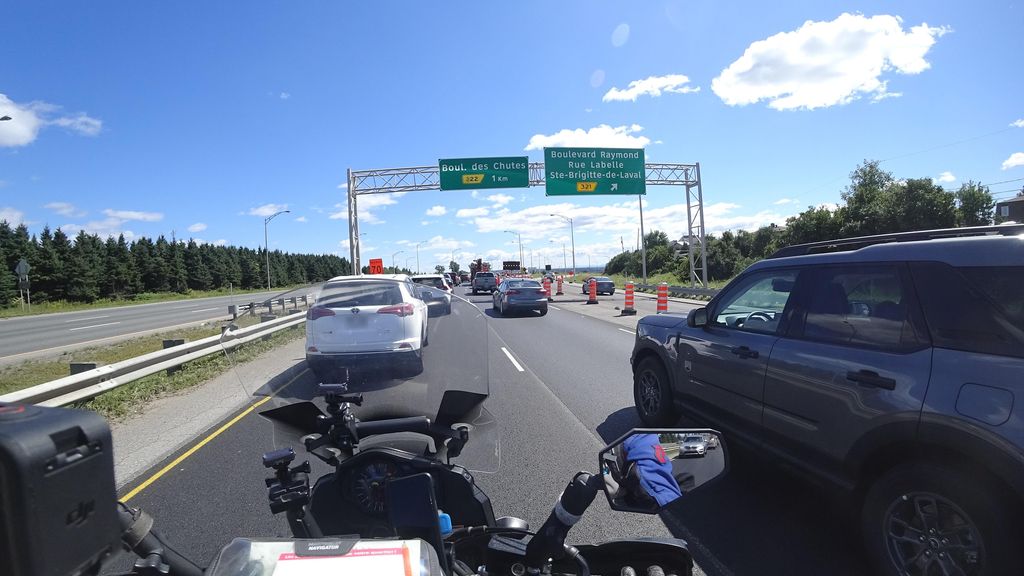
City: quebec_city